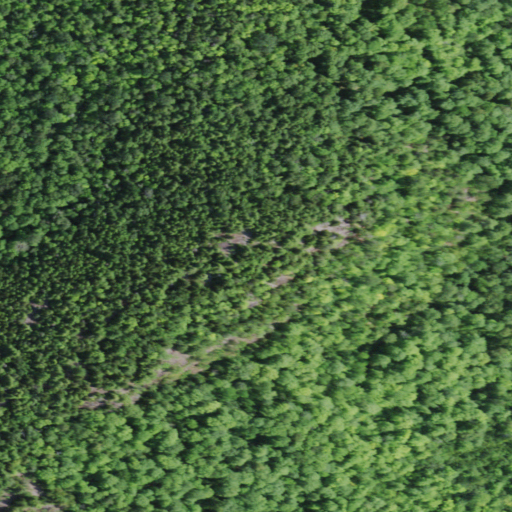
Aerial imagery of mountain in New York named Saywood Hill containing deciduous forest, evergreen forest, and mixed forest